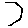
Label: hexagon